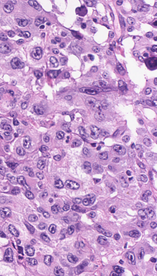
Tumor epithelial tissue: yes
Tumor-associated stroma tissue: no
Normal tissue: no